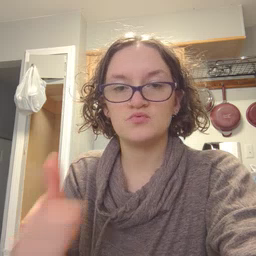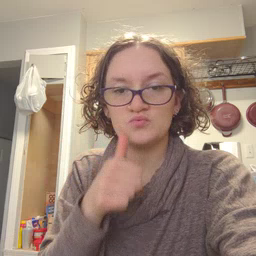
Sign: girl